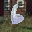
Label: 6